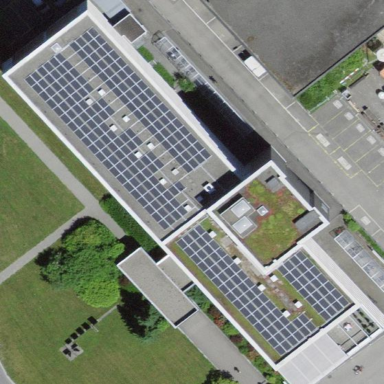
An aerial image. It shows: Office building with flat roof.